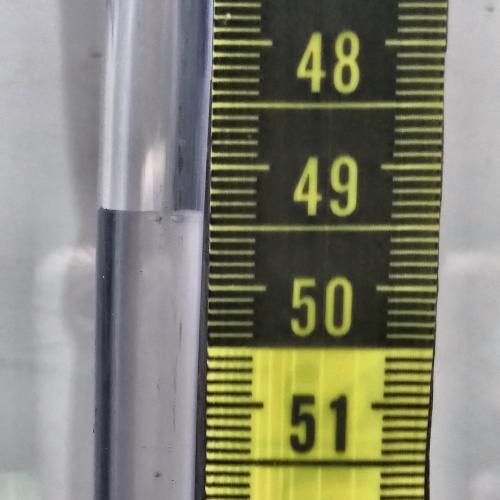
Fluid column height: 48.9 cm